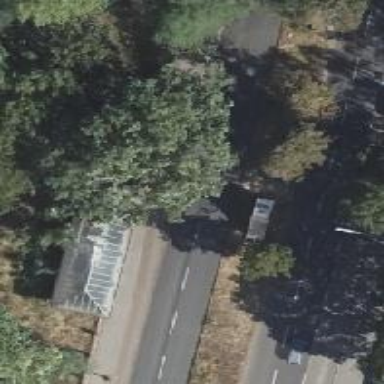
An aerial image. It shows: Subway entrance.